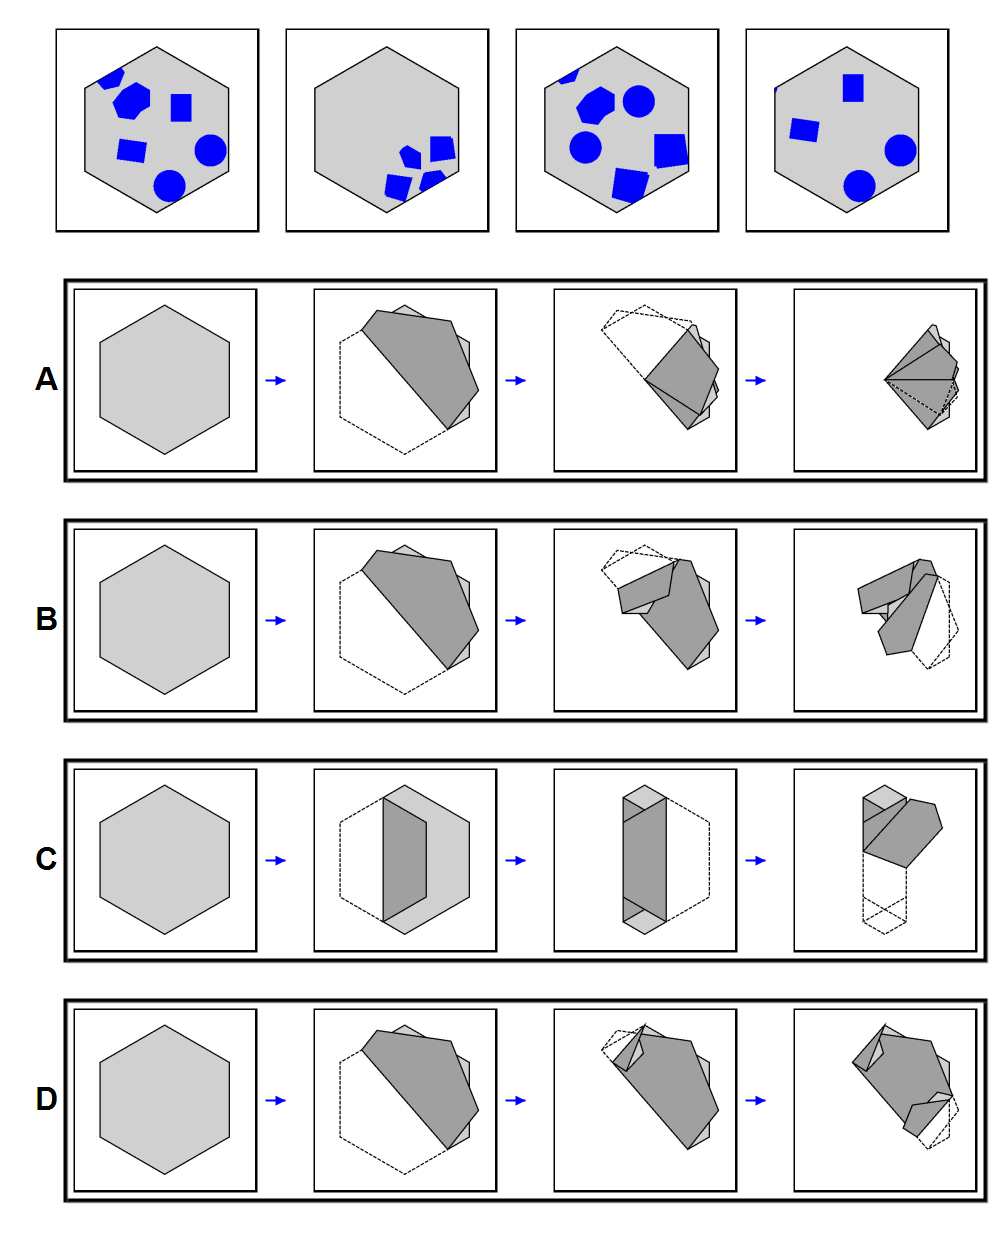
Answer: D